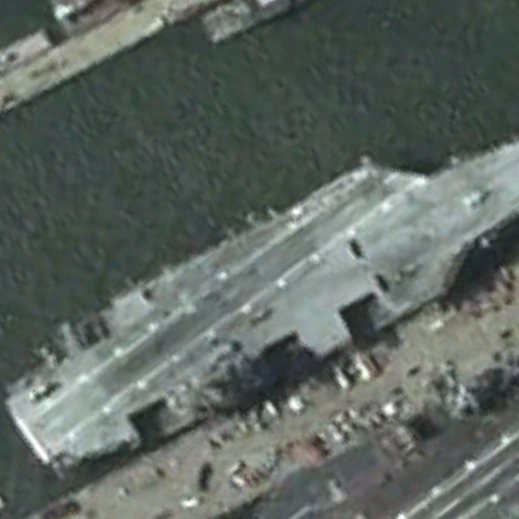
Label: aircraft_carrier